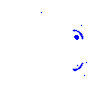
Particle: electron